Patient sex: M
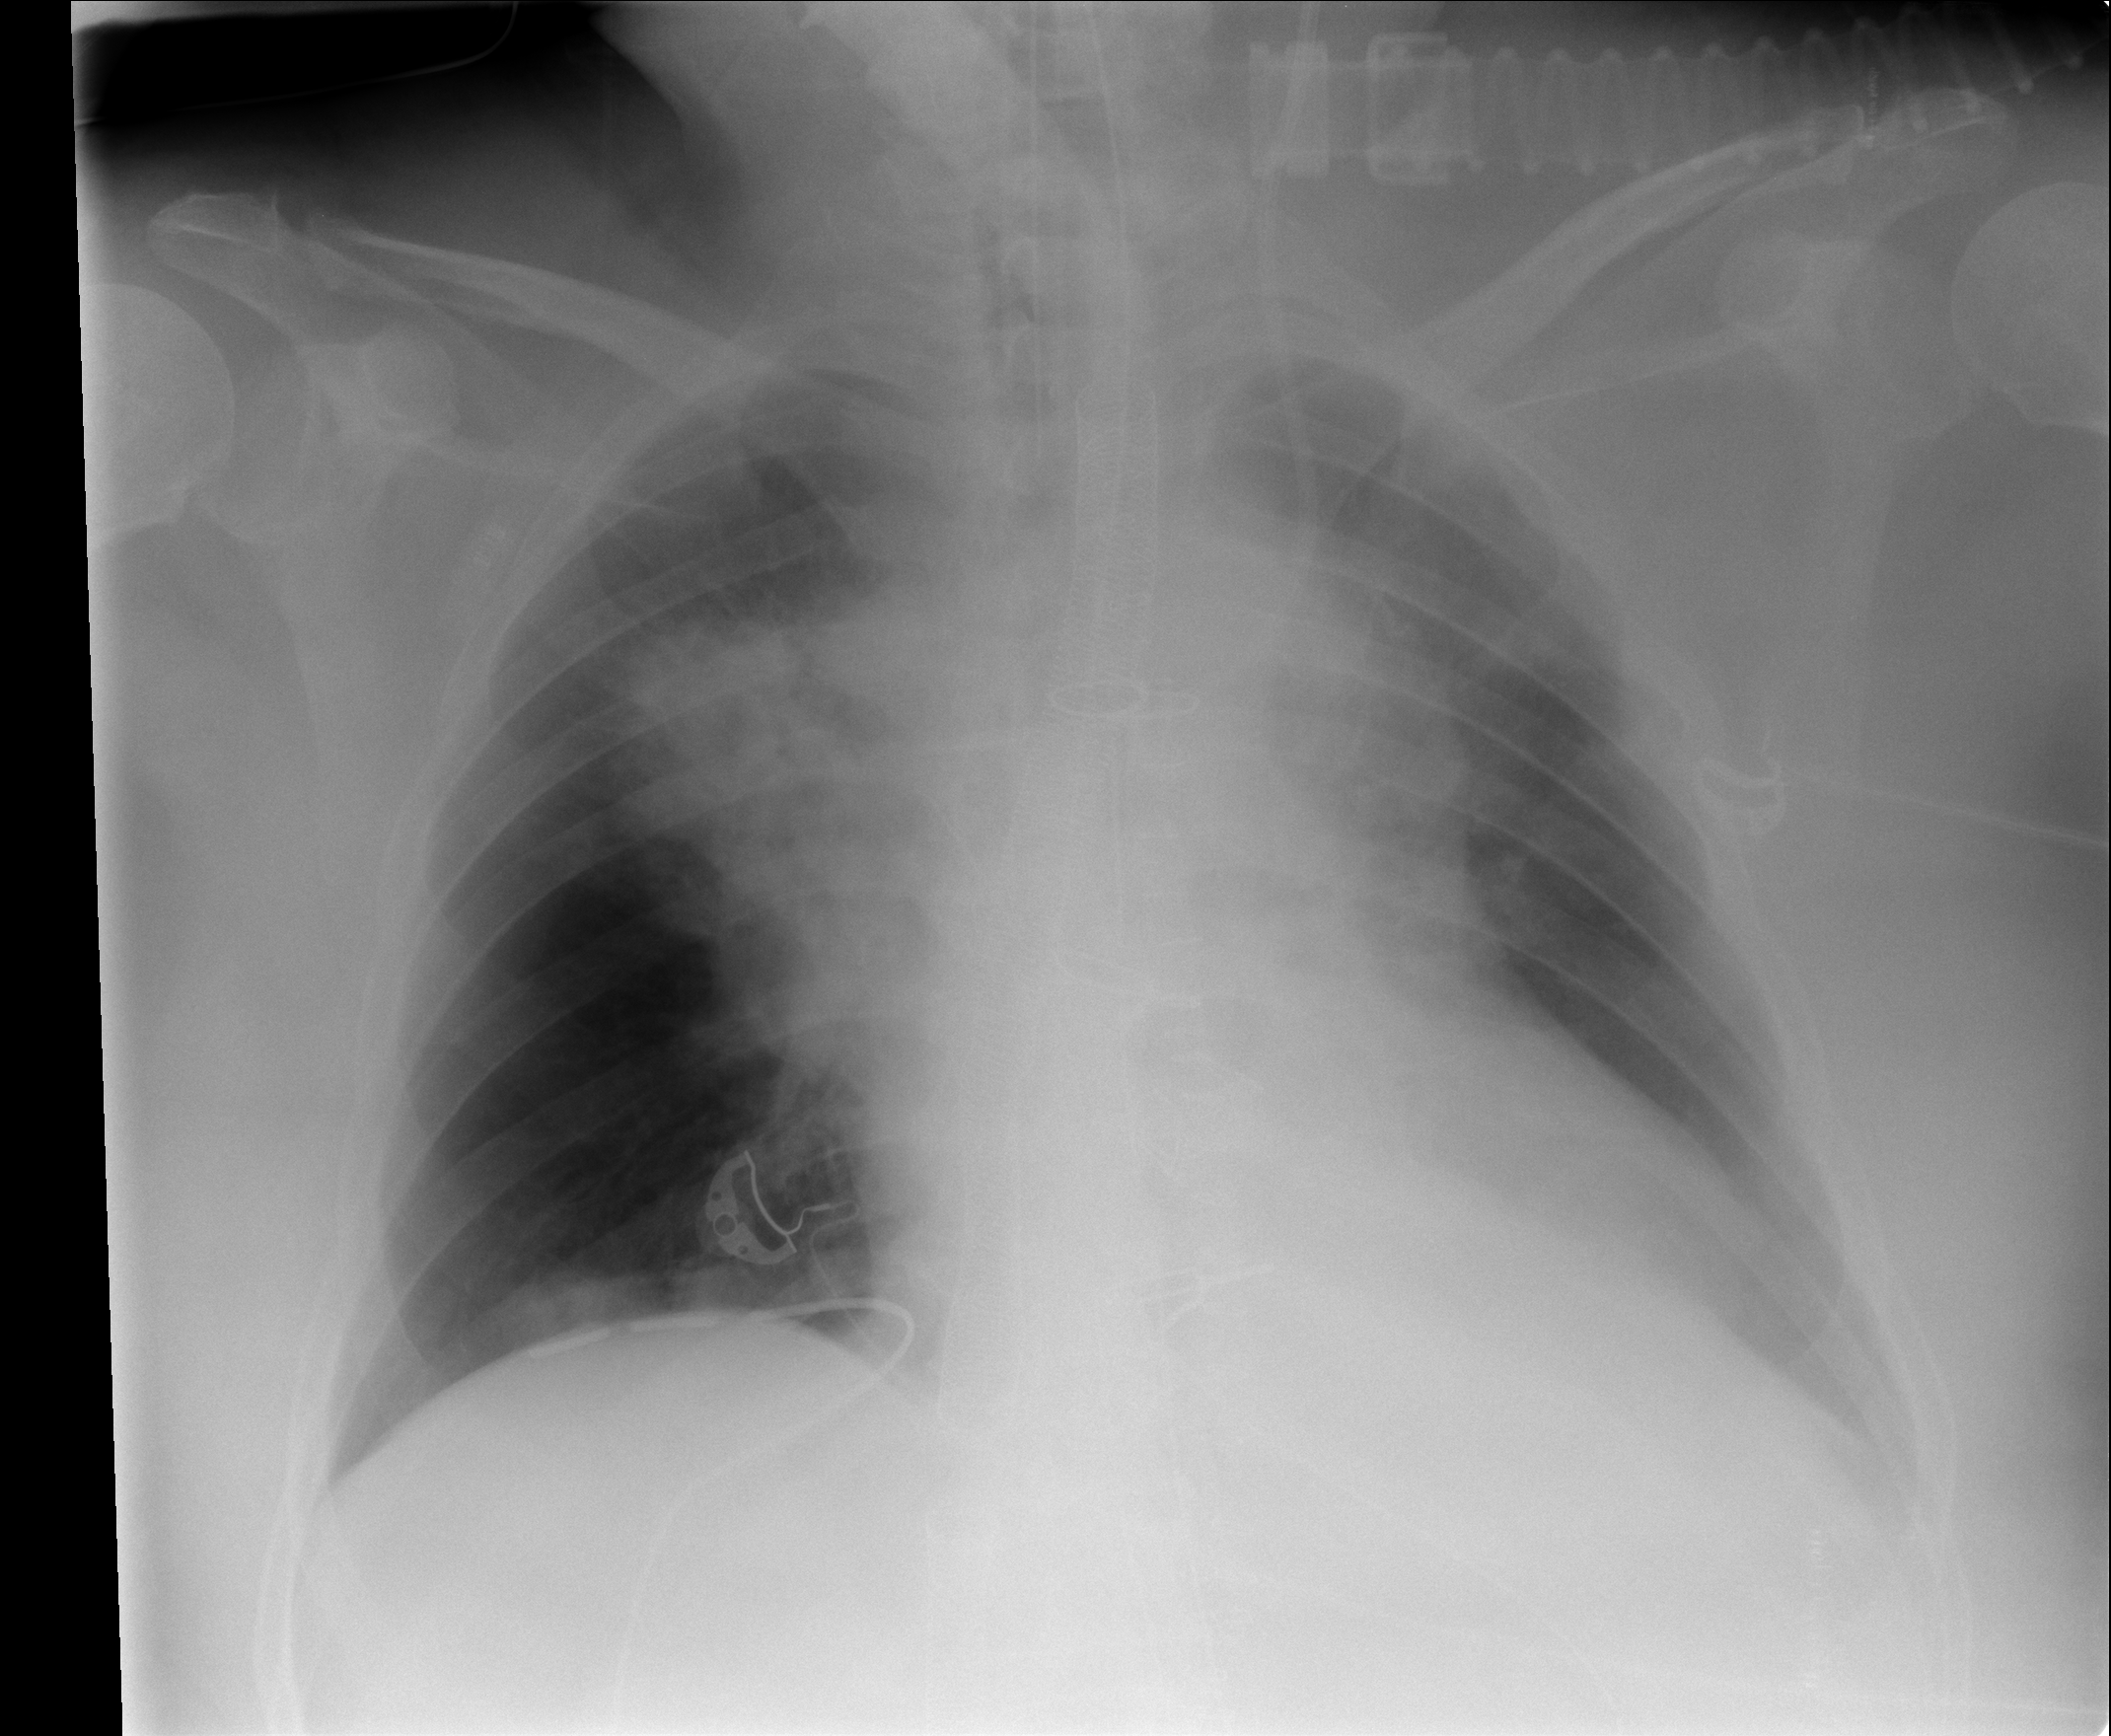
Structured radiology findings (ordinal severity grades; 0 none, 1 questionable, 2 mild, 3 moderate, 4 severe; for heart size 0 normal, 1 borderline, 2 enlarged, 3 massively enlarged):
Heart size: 2
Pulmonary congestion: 2
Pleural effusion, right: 0
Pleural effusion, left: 0
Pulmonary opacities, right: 3
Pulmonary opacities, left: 0
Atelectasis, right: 2
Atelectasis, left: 0